Question: I'm working on a website. I'm coloring the menu items, but when coloring in the top left image (background color), it gets colored in square.
I would like to have it colored in skewed, so that it follows the black outline.
A screenshot of the problem and some of the html:

Is there anything I could do to make this work?
The html code of the bar:
'''
<div class="iwgh2-bar">
<div class="iw2-layout iw2-default-breakpoint">
<div class="iw2-wrapper iw2-default-margin">
<div class="iw2-inner-wrapper">
<div class="iwgh2-navigation">
<a class="iw2-branded" href="https://www.vlaanderen.be/nl" target="_self">
<div class="iwgh2-branding-logo"></div>
<span>Vlaanderen</span>
</a>
<div class="iw2-menu iw2-menu-has-items" data-show-menu-help="Toon navigatie menu" data-hide-menu-help="Verberg navigatie menu">
<div class="iwgh2-navigation-menu-toggle-wrapper">
<div class="iwgh2-navigation-menu-toggle-animation-wrapper" style="">
<a class="iwgh2-navigation-menu-site" style="" href="http://binnenland.vlaanderen.be">Agentschap Binnenlands Bestuur</a>
<a class="iwgh2-navigation-menu-breadcrumb" style="" href="http://www.gelijkekansen.be">Gelijke Kansen</a>
<a class="iwgh2-navigation-menu-toggle iw2-exclude-from-outbound-link-tracking" href="javascript:;" aria-expanded="false" aria-owns="64ed92f1-fece-e61f-2d15-0af8093d9040" aria-controls="64ed92f1-fece-e61f-2d15-0af8093d9040"><span class="iw2-visually-hidden iw2-help-text"> Toon navigatie menu </span></a>
</div>
</div>
<div class="iwgh2-flyout-wrapper iw2-window-closed" style="display: none; left: 375.4px;" tabindex="-1" id="64ed92f1-fece-e61f-2d15-0af8093d9040">
<div class="iwgh2-search iw2-hidden" role="search">
<div class="iwgh2-form-label">
<label for="iwgh2-search-field">Zoeken</label>
</div>
<div class="iwgh2-form-textfield">
<input id="iwgh2-search-field" class="iwgh2-search-field iwgh2-form-text" name="query" type="search">
</div>
<div class="iwgh2-form-actions">
<div class="iwgh2-form-action">
<div class="iwgh2-form-button">
<input class="iwgh2-form-submit" name="op" value="" type="submit">
</div>
</div>
</div>
</div>
<ul class="iw2-menu-items" tabindex="-1">
<li class="iw2-menu-item"><a class="iw2-menu-item-wrapper" href="http://lokaalbestuur.vlaanderen.be" target="_self">Lokaal Bestuur</a></li>
<li class="iw2-menu-item"><a class="iw2-menu-item-wrapper" href="http://www.thuisindestad.be" target="_self">Vlaams Stedenbeleid</a></li>
<li class="iw2-menu-item"><a class="iw2-menu-item-wrapper" href="http://integratiebeleid.vlaanderen.be" target="_self">Integratie en Inburgering</a></li>
<li class="iw2-menu-item"><a class="iw2-menu-item-wrapper" href="http://www.vlaamserand.be" target="_self">Beleid Vlaamse Rand</a></li>
<li class="iw2-menu-item"><a class="iw2-menu-item-wrapper" href="http://brussel.vlaanderen.be/home.html" target="_self">Beleid Brussel</a></li>
</ul>
</div>
</div>
</div>
<div class="iwgh2-extensions">
<div class="iwgh2-extension-contact" data-show-menu-help="Toon menu" data-hide-menu-help="Verberg menu">
<a class="iwgh2-extension-contact-toggle iw2-exclude-from-outbound-link-tracking" href="http://www.gelijkekansen.be/Praktisch/Contact.aspx" target="_self" aria-owns="906864c8-0db7-9b35-52ce-143b0e4d962a" aria-controls="906864c8-0db7-9b35-52ce-143b0e4d962a" aria-expanded="false"><span class="iw2-visually-hidden iw2-help-text"> Toon menu </span>Contacteer ons</a>
<div class="iwgh2-extension-contact-wrapper iwgh2-flyout-wrapper">
<div class="iwgh2-contact-menu iw2-window-closed iw2-menu-has-items" style="display:none;" tabindex="-1" id="906864c8-0db7-9b35-52ce-143b0e4d962a">
<div class="iwgh2-contact-menu-header">
<span class="iw2-menu-item-title">Gelijke kansen</span>
</div>
<ul class="iw2-menu-items">
<li class="iw2-menu-item iw2-contact-section-entry iw2-contact-section-entry-icon-link iw2-contact-section-entry-type-link"><a class="iw2-menu-item-wrapper" href="http://www.gelijkekansen.be/Praktisch/Contact.aspx" target="_self"><span class="iw2-menu-item-title">Contacteer ons</span>
<div class="iw2-menu-item-description"></div>
</a></li>
<li class="iw2-menu-item iw2-contact-section-entry iw2-contact-section-entry-icon-link iw2-contact-section-entry-type-link"><a class="iw2-menu-item-wrapper" href="http://binnenland.vlaanderen.be/klachten" target="_self"><span class="iw2-menu-item-title">Klachten</span>
<div class="iw2-menu-item-description">Waar kan ik terecht met een klacht?</div>
</a></li>
</ul>
</div>
<div class="iwgh2-windows">
</div>
</div>
</div>
</div>
</div>
</div>
</div>
</div>
'''
css:
'''
.iwgh2.iwgh2-redesign .iwgh2-bar {
background-color: #fff;
border-bottom: 1px solid #cbd2da;
}
.iwgh2.iwgh2-redesign.iwgh2-default-margin .iw2-layout .iw2-wrapper.iw2-default-margin {
padding: 0;
}
.iwgh2-bar .iw2-wrapper {
*zoom: 1;
position: relative;
}
.iw2-wrapper .iw2-inner-wrapper {
position: relative;
}
.iwgh2-navigation {
float: left;
white-space: nowrap;
}
.iwgh2.iwgh2-redesign .iwgh2-navigation>a {
color: #333332;
font-size: 1.1875em;
line-height: 2.31579em;
text-transform: none;
transition: color 0.2s;
}
.iwgh2.iwgh2-redesign.iwgh2-redesign-alt .iwgh2-branding-logo {
position: relative;
width: 47px;
background-color: #FFE507;
overflow: hidden;
}
.iwgh2 .iw2-menu {
display: inline-block;
vertical-align: bottom;
position: relative;
}
.iwgh2.iwgh2-redesign.iwgh2-default-margin .iw2-layout {
max-width: none;
}
.iwgh2-bar .iw2-layout {
position: relative;
overflow: visible;
}
'''
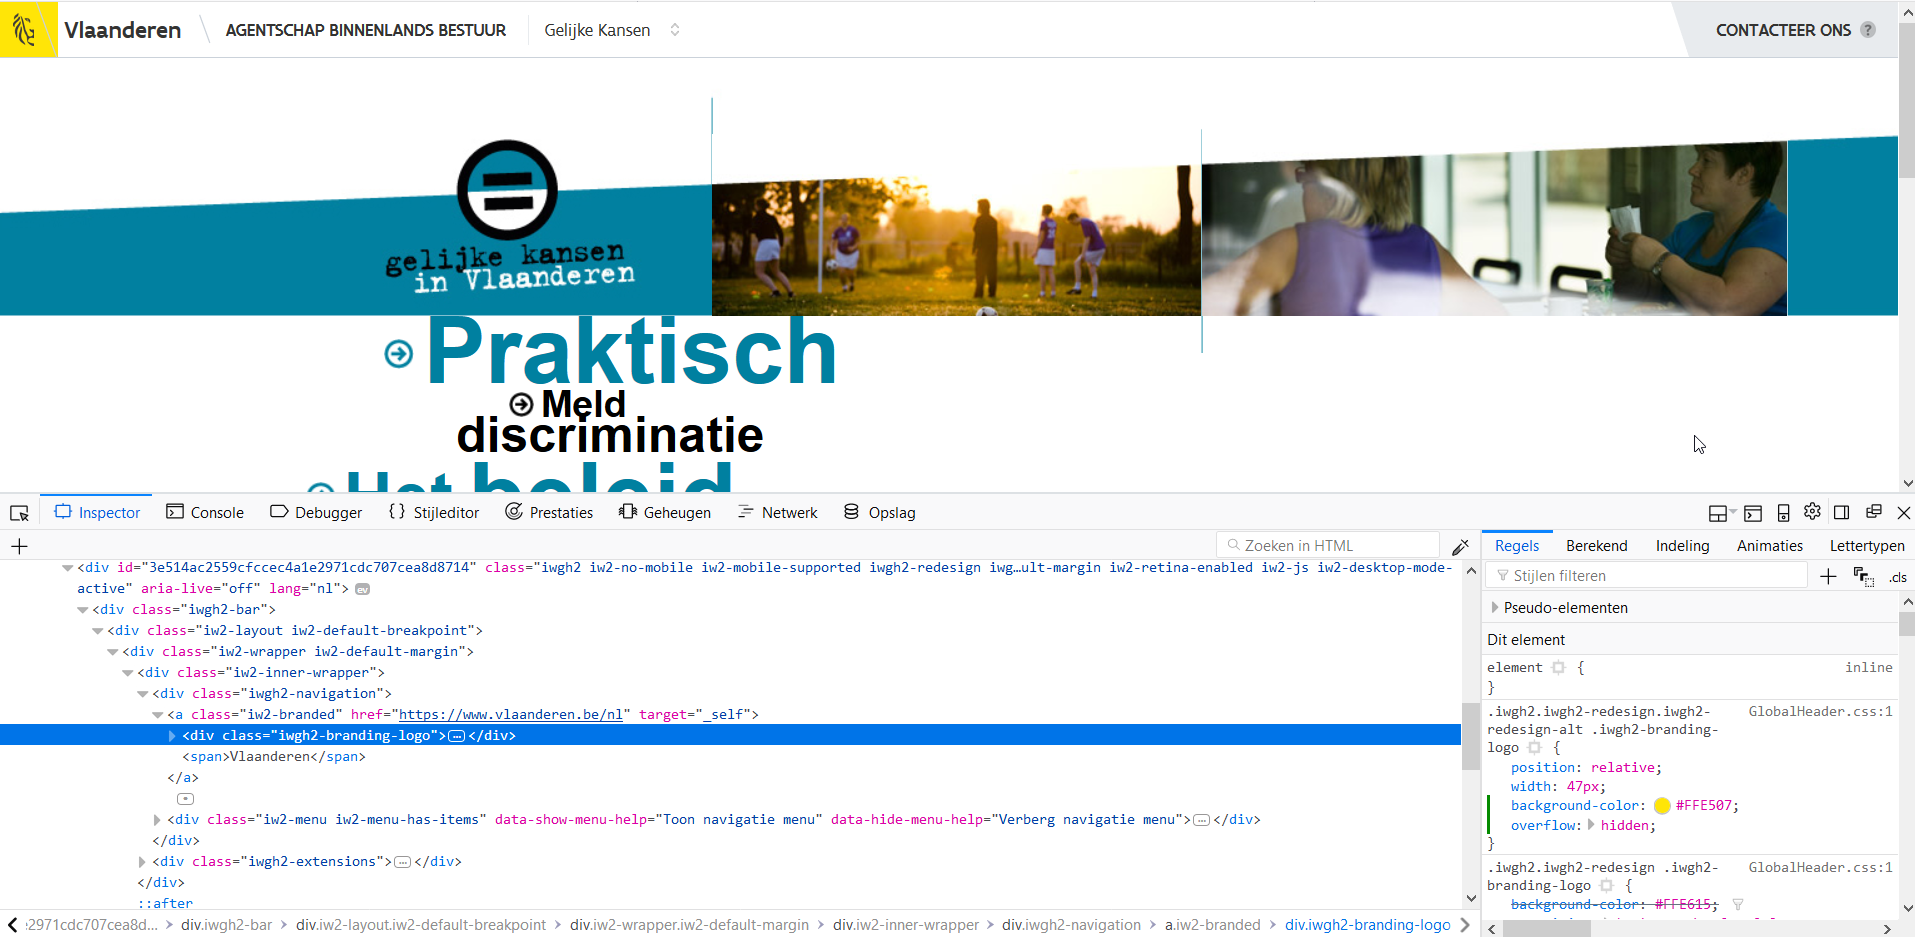
Answer: Take a look at this fiddle and see if that is what you wanted
'''
#trapezoid {
border-bottom: 100px solid #FFE507;
border-right: 25px solid transparent;
height: 0;
width: 100px;
}
'''
<URL>
More CSS Shapes : <URL>